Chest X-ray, PA view. Patient: 35 years old, sex M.
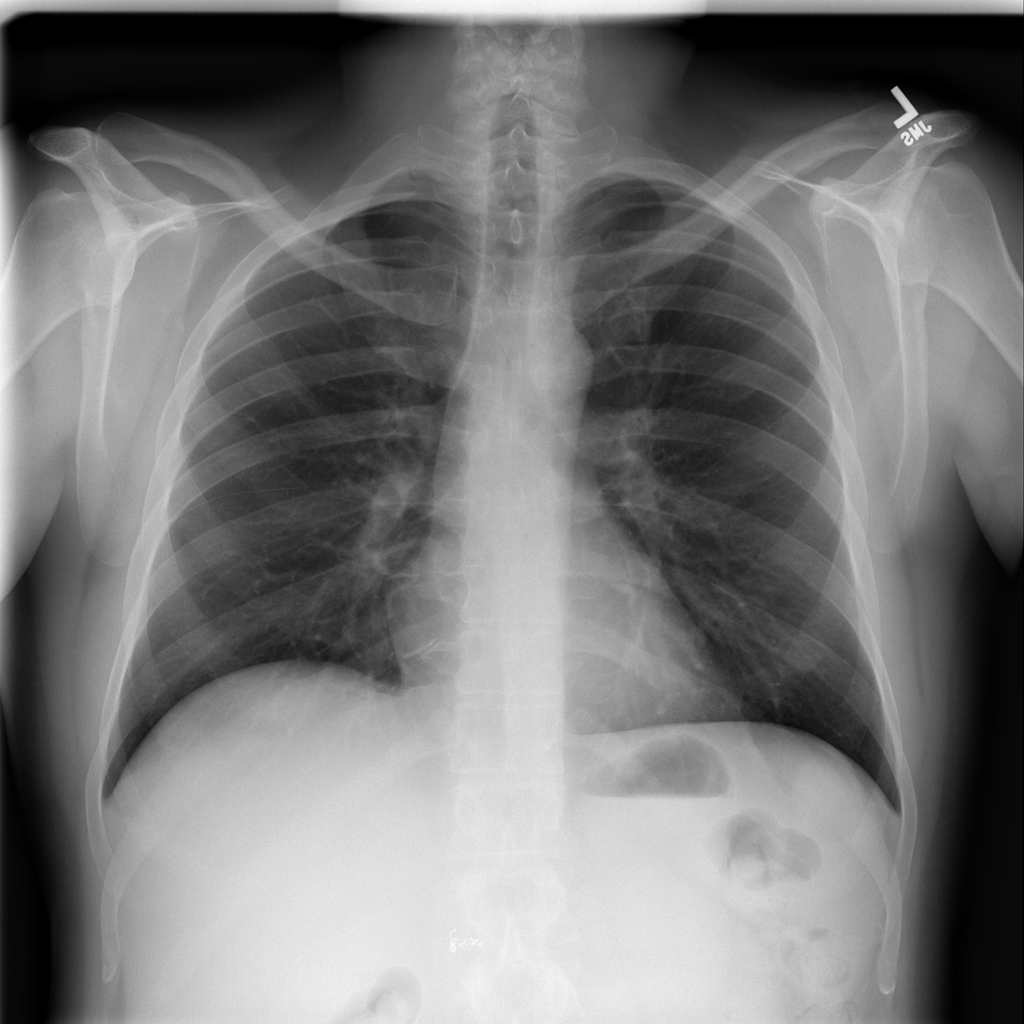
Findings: No Finding